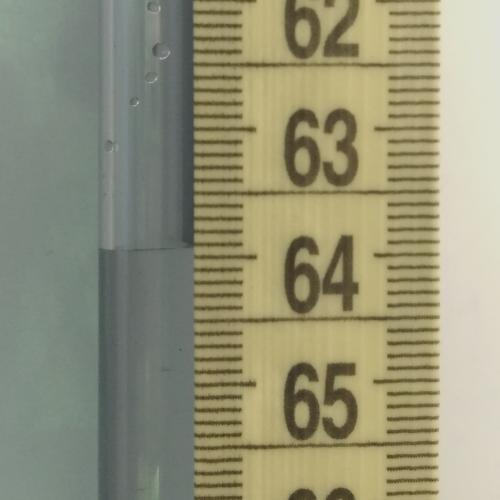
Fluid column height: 63.9 cm